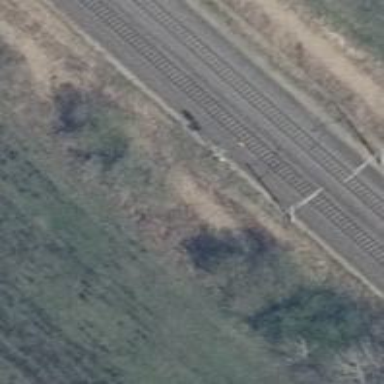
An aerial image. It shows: Railway signal.